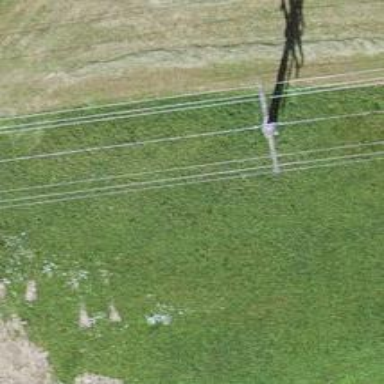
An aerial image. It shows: Power tower.